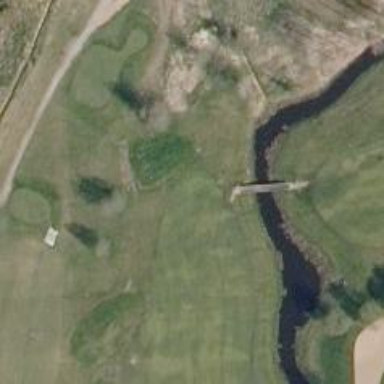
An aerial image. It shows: View of golf hole.